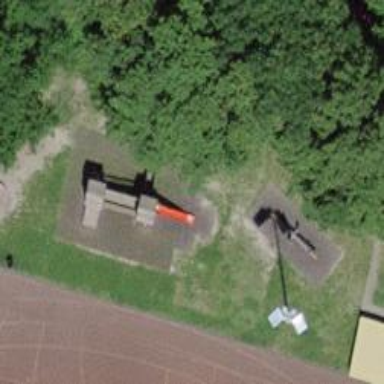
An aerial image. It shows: Playground structure.